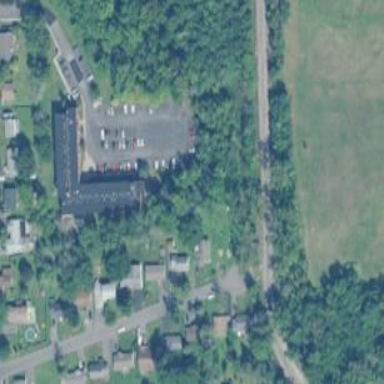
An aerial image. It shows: Parking area.